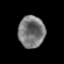
Tissue: prostate
Cell type: B cells
Senescence score: 0.2237
Nuclear area (px): 822
Mean DAPI intensity: 118.916